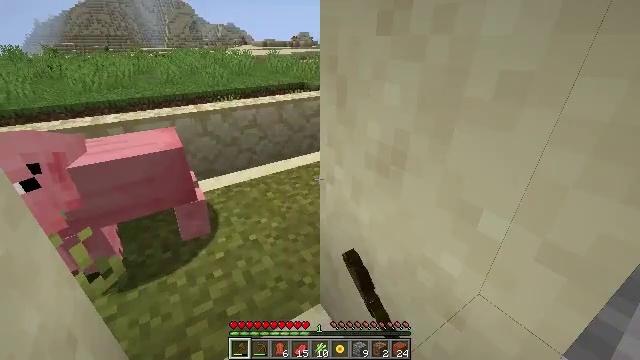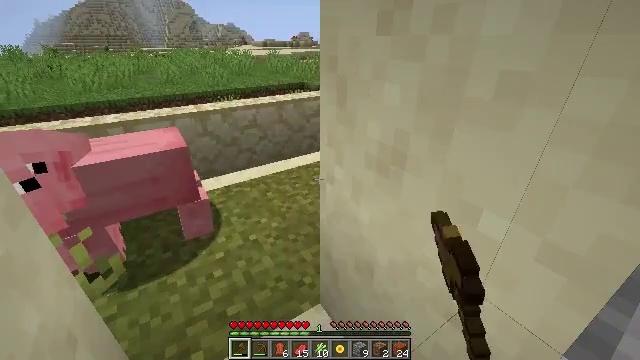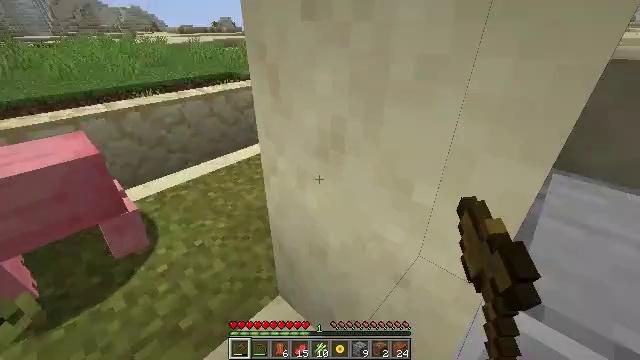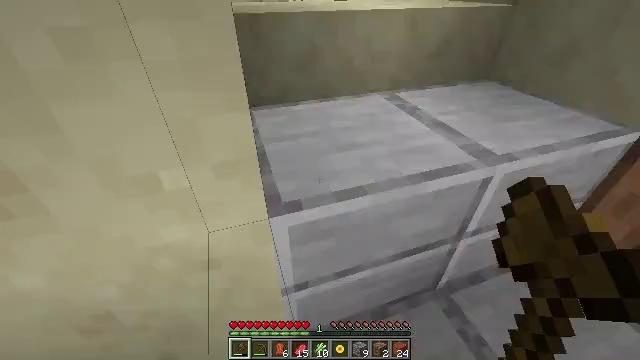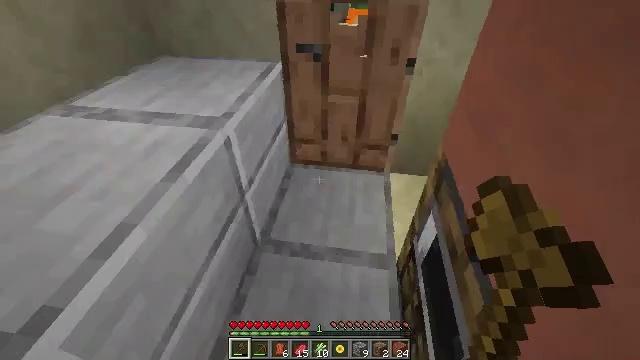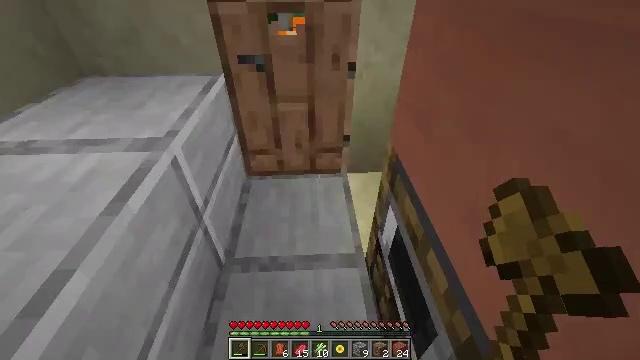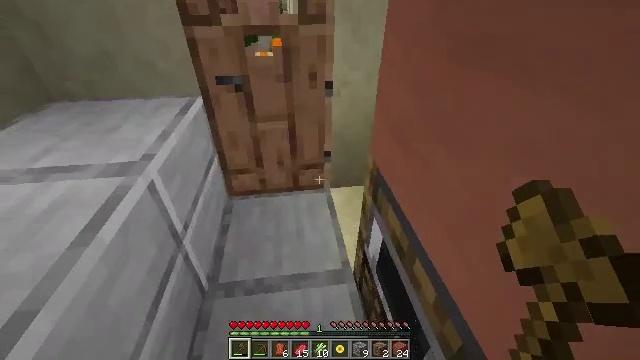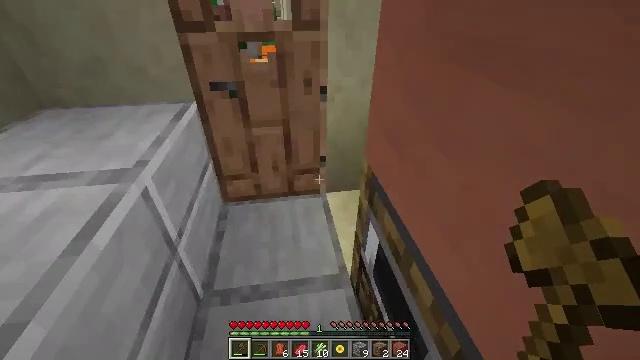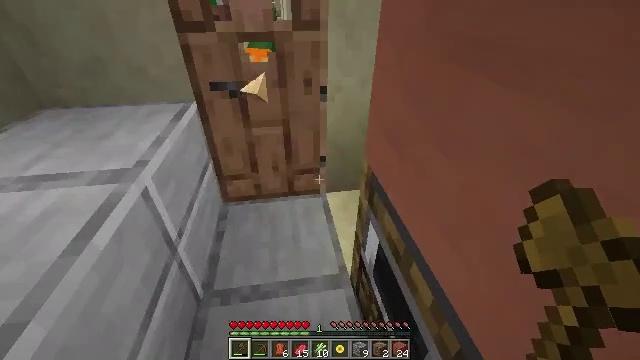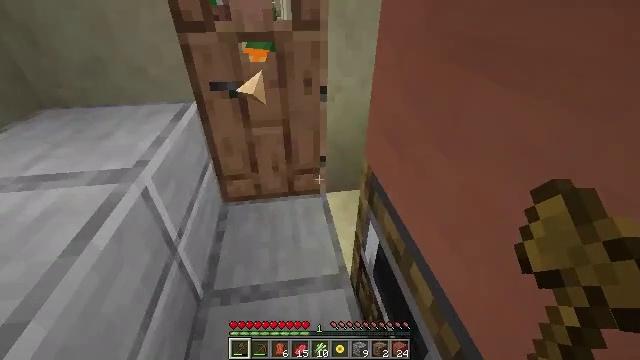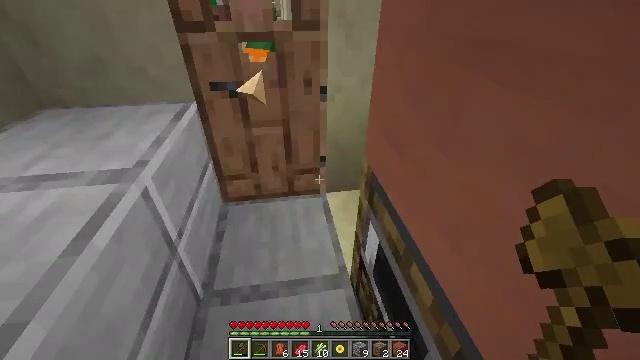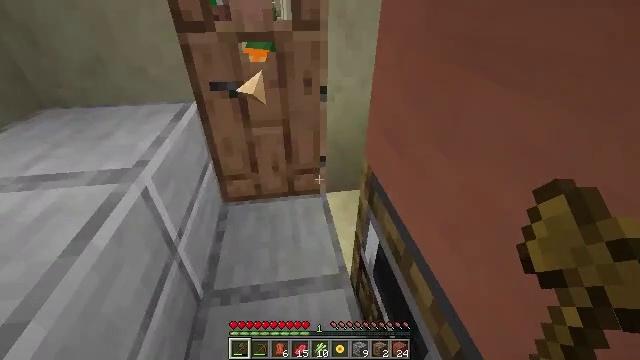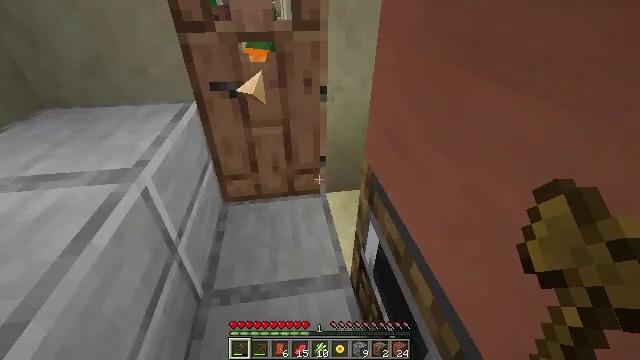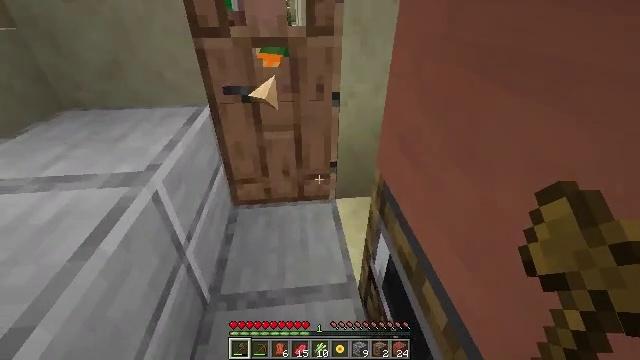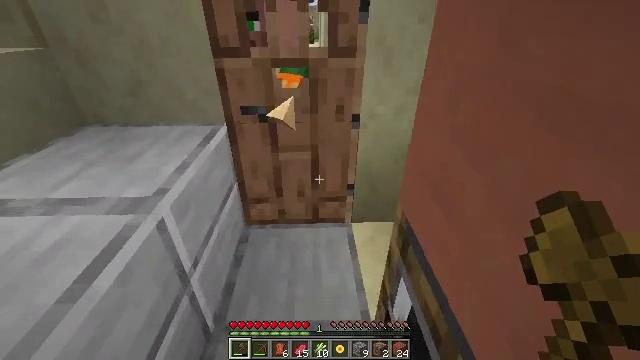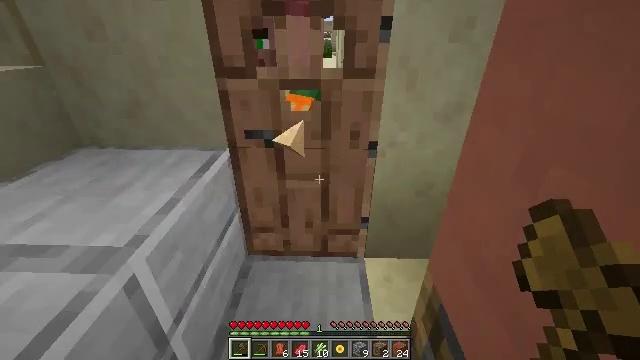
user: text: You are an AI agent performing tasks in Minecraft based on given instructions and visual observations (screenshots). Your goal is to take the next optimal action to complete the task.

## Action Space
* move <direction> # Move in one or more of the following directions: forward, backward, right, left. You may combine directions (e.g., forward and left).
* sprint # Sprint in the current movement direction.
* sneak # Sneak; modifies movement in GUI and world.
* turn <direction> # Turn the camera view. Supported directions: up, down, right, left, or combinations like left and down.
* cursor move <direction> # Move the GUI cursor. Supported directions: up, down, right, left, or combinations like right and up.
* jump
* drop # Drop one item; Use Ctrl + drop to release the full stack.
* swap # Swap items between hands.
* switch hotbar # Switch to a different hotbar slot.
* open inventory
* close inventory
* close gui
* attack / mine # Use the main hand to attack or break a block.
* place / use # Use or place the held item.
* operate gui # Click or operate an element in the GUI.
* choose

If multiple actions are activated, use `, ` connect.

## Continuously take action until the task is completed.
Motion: motion action
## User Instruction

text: Attack the cyan bed to break it.
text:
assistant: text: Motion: no_op
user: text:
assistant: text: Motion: turn right and down
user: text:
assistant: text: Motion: turn right and down
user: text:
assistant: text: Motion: turn right and down
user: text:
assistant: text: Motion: turn right and up
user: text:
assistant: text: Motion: turn right and up
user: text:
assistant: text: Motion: turn right and up
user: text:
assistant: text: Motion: no_op
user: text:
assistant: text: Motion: no_op
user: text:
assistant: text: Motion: no_op
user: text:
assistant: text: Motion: no_op
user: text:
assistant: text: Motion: no_op
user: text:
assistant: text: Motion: move forward, turn left
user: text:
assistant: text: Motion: move forward, turn left and up
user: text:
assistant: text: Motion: move forward, turn left and up
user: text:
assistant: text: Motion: move forward, turn left
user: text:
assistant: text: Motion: move forward, turn left
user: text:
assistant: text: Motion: no_op
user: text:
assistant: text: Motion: no_op
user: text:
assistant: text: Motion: no_op
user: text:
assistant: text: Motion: use / place
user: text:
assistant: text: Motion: no_op
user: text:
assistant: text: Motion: no_op
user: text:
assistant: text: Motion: move forward
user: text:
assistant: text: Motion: move forward
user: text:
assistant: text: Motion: move forward
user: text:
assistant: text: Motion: move forward
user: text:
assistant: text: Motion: move forward
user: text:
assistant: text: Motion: move forward, turn right
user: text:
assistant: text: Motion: move forward, turn right and up